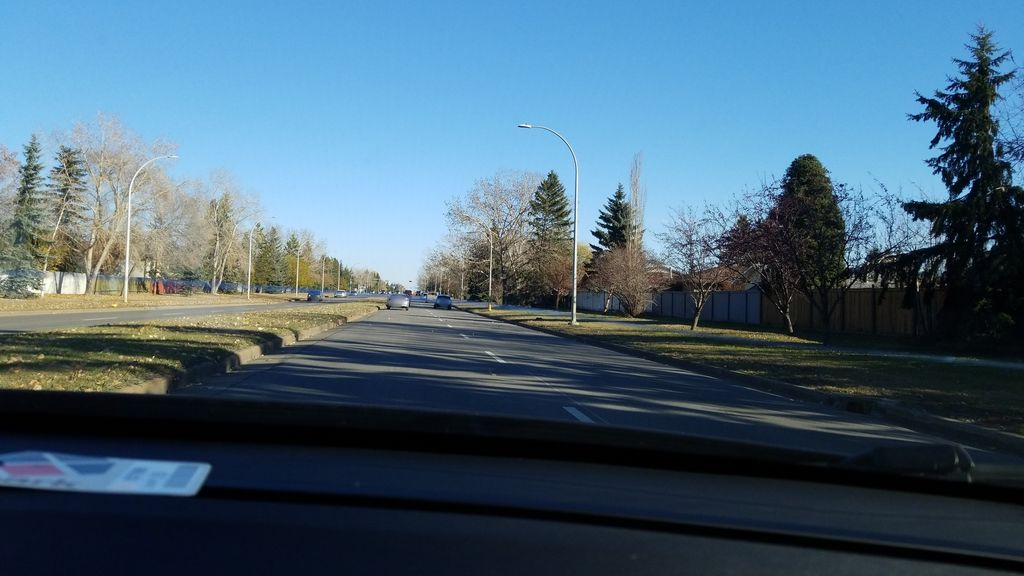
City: edmonton